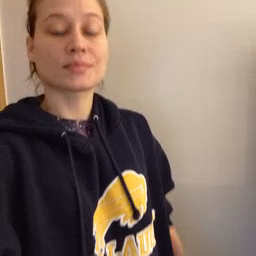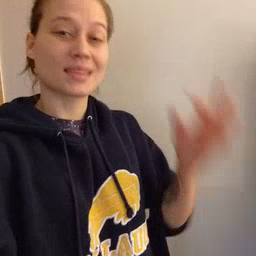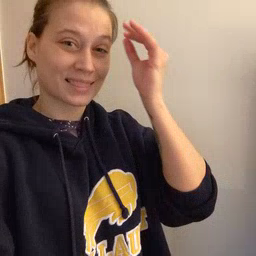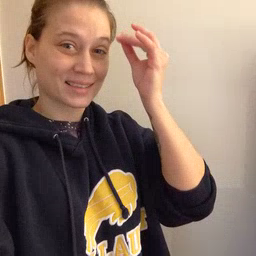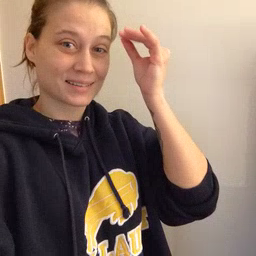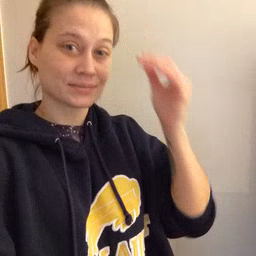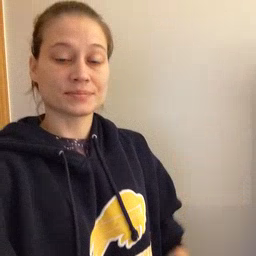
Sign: think